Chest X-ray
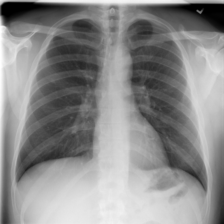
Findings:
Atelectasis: negative
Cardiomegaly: negative
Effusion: negative
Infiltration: negative
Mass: negative
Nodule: negative
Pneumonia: negative
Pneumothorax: negative
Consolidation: negative
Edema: negative
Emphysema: negative
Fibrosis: negative
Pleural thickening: negative
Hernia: negative